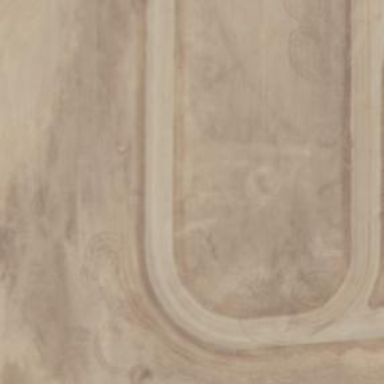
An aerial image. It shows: Raceway road.